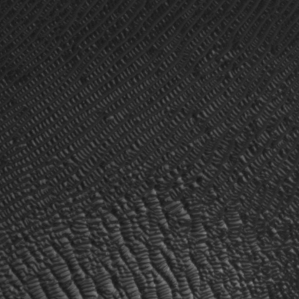
Label: frost